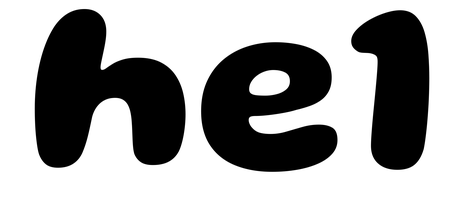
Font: Gluten_Bold